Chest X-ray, PA view. Patient: 66 years old, sex F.
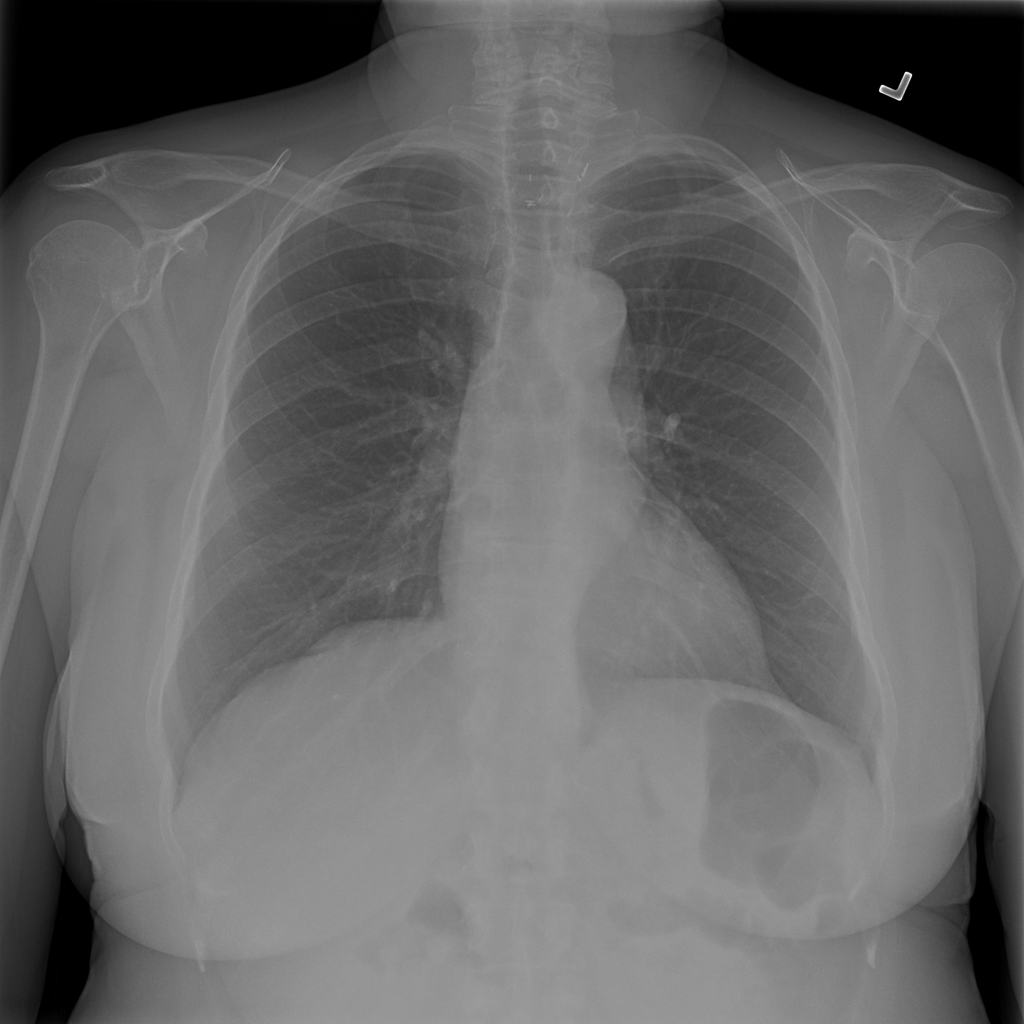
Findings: No Finding